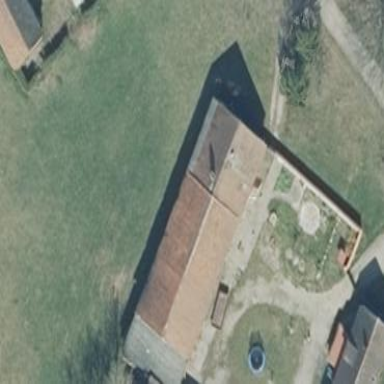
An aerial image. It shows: Cowshed building.